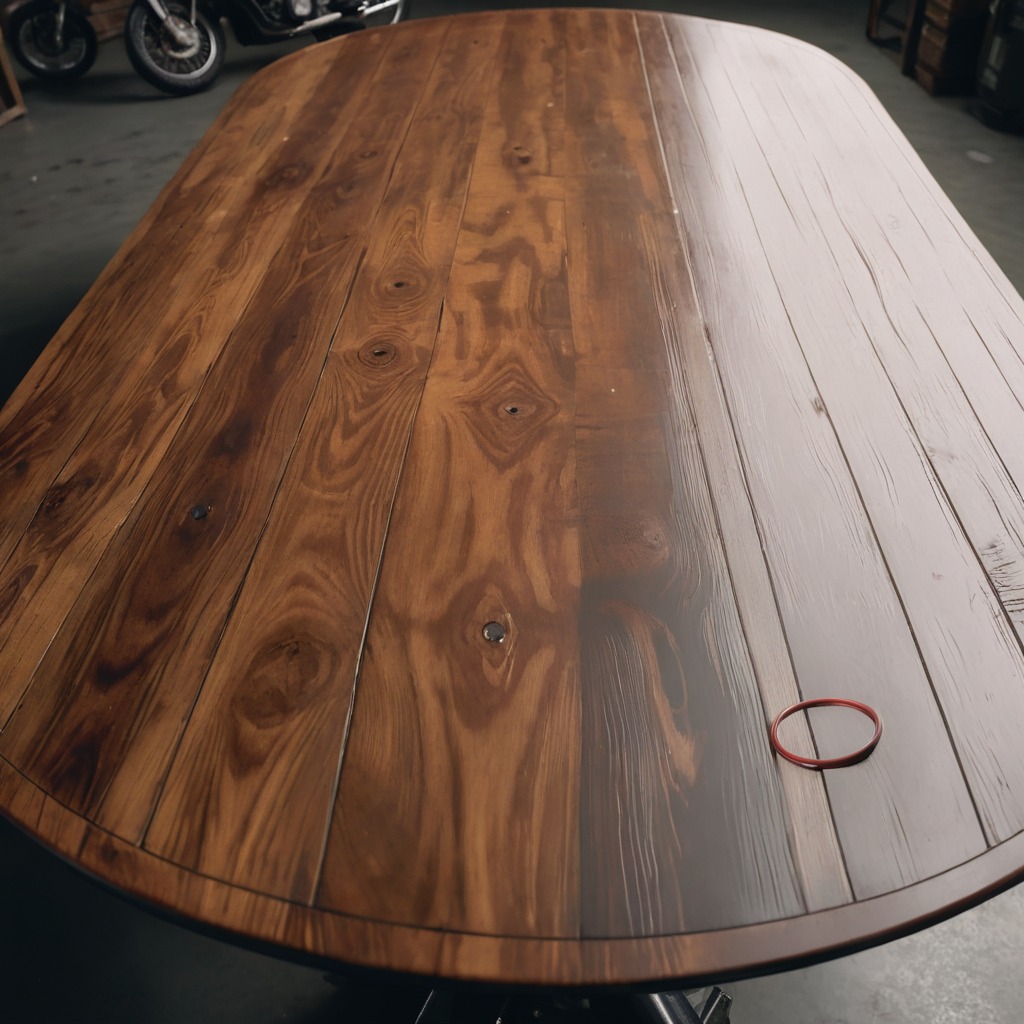
A rubber O-ring is lying on the wooden table.